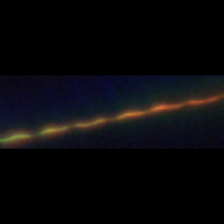
Taxon: Psuedo-nitzschia
Group: Diatoms